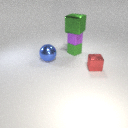
large green metal cube above small green rubber cube